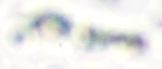
Label: Phaeocystis